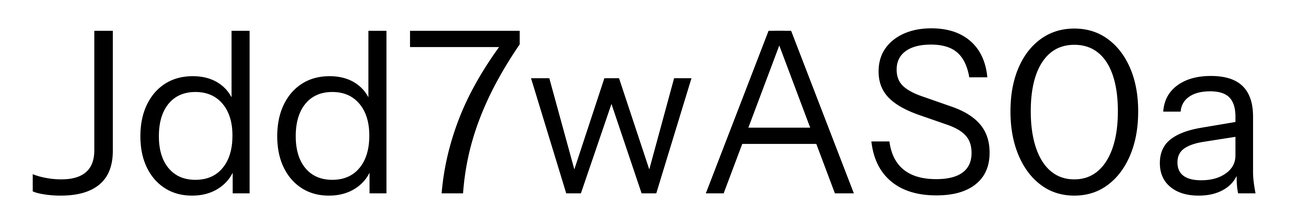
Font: InstrumentSans_Regular